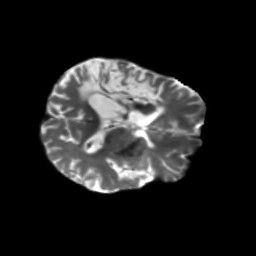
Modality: T2w
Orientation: axial
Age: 54
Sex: male
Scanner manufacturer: siemens
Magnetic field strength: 3 T
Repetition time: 5.25 s
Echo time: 0.08 s